Interaction volume radius: 10 \u00c5
Interaction volume height: 35 \u00c5
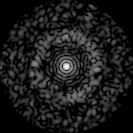
Disorder parameter: 0.8445